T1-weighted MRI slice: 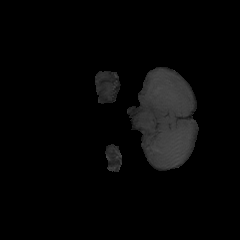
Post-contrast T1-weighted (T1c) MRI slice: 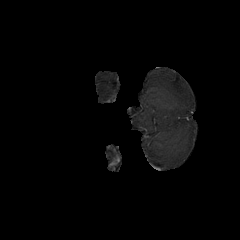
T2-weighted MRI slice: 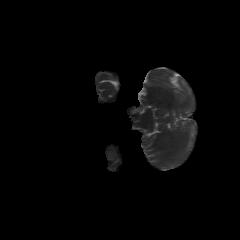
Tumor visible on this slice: no